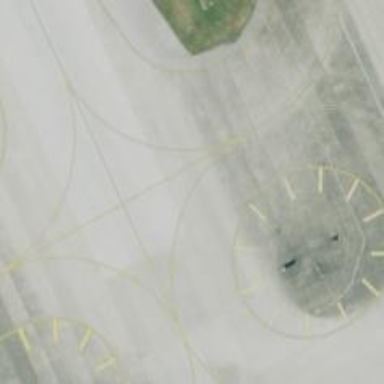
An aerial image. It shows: View of taxiway at the airport.